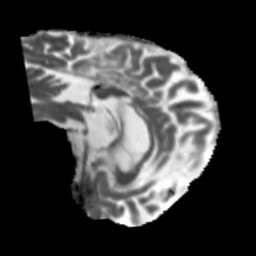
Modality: MD
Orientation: sagittal
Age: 58
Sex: male
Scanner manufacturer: siemens
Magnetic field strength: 3 T
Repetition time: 5.47 s
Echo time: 0.0854 s